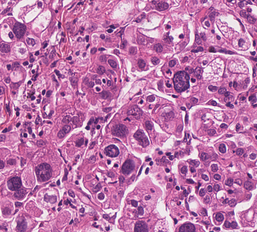
Tumor epithelial tissue: yes
Tumor-associated stroma tissue: yes
Normal tissue: no